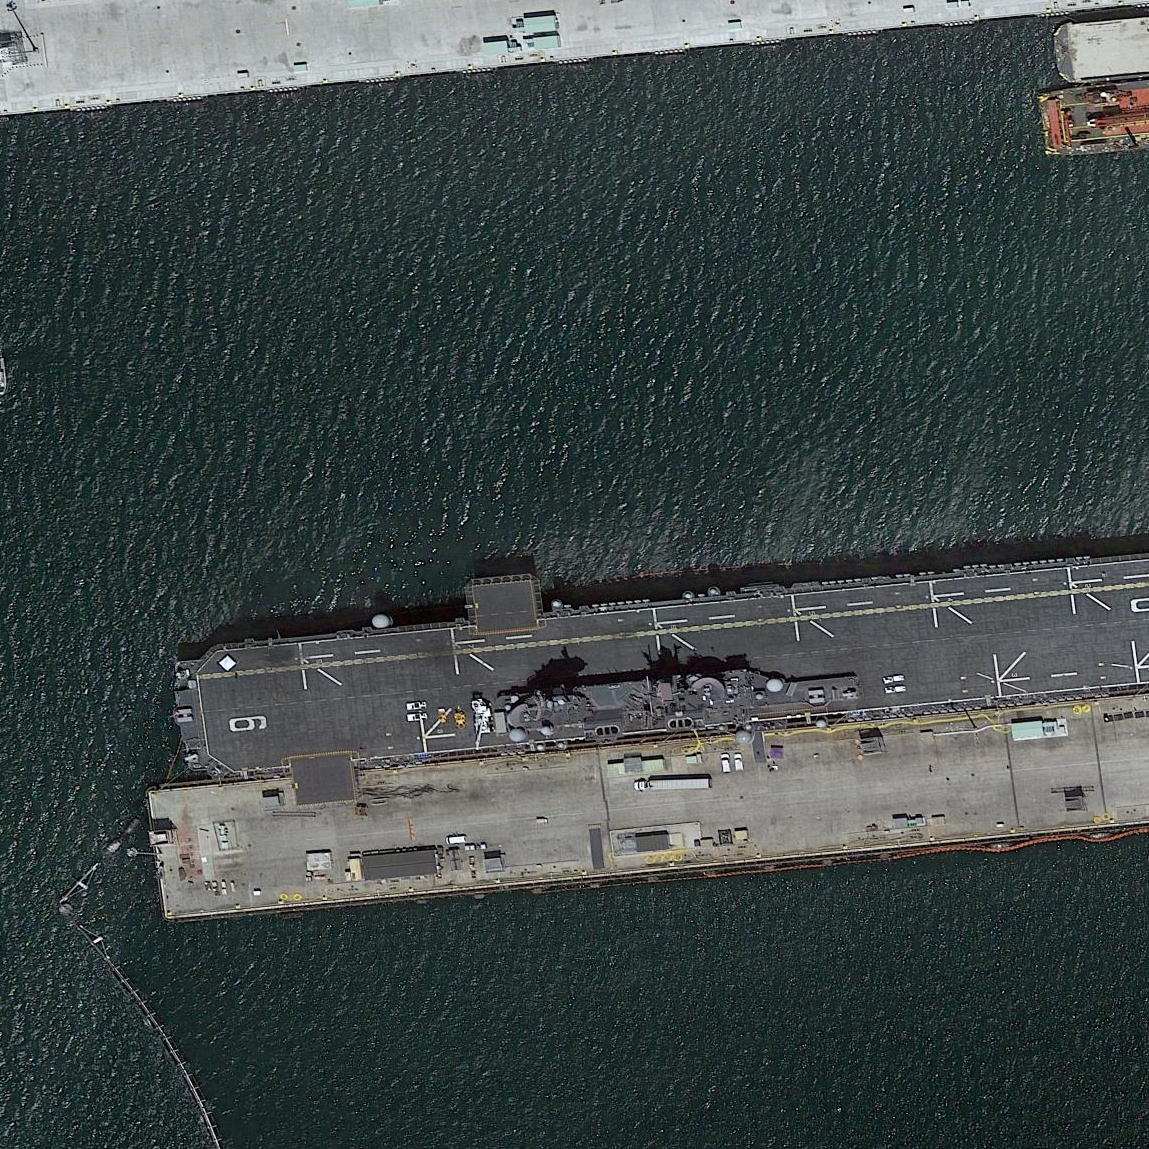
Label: Wasp-class_assault_ship